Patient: sex M, age 55
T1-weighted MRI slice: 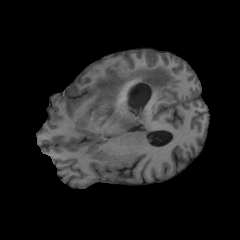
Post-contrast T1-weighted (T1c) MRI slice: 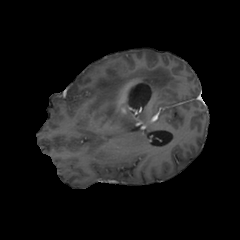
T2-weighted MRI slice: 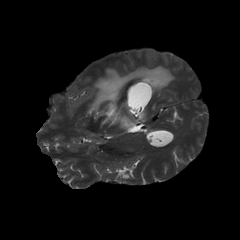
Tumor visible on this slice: yes
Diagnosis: Glioblastoma, IDH-wildtype
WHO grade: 4